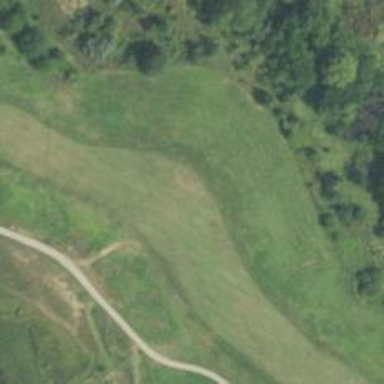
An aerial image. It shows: Golf hole.